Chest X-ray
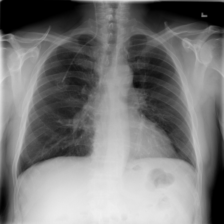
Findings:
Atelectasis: negative
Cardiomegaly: negative
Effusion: negative
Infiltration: negative
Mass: negative
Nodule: negative
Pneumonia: negative
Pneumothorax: negative
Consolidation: negative
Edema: negative
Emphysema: negative
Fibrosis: negative
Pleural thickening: negative
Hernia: negative